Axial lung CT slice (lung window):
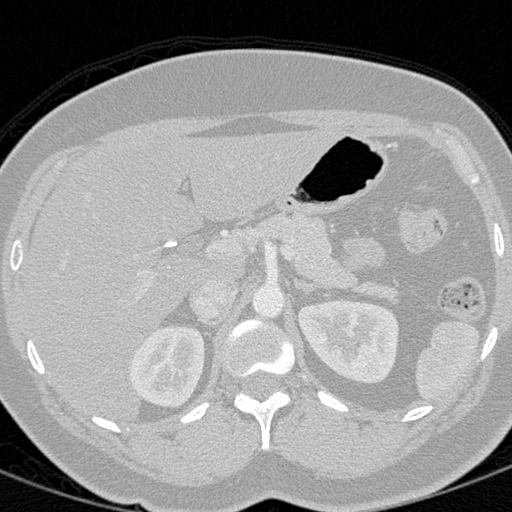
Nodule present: no